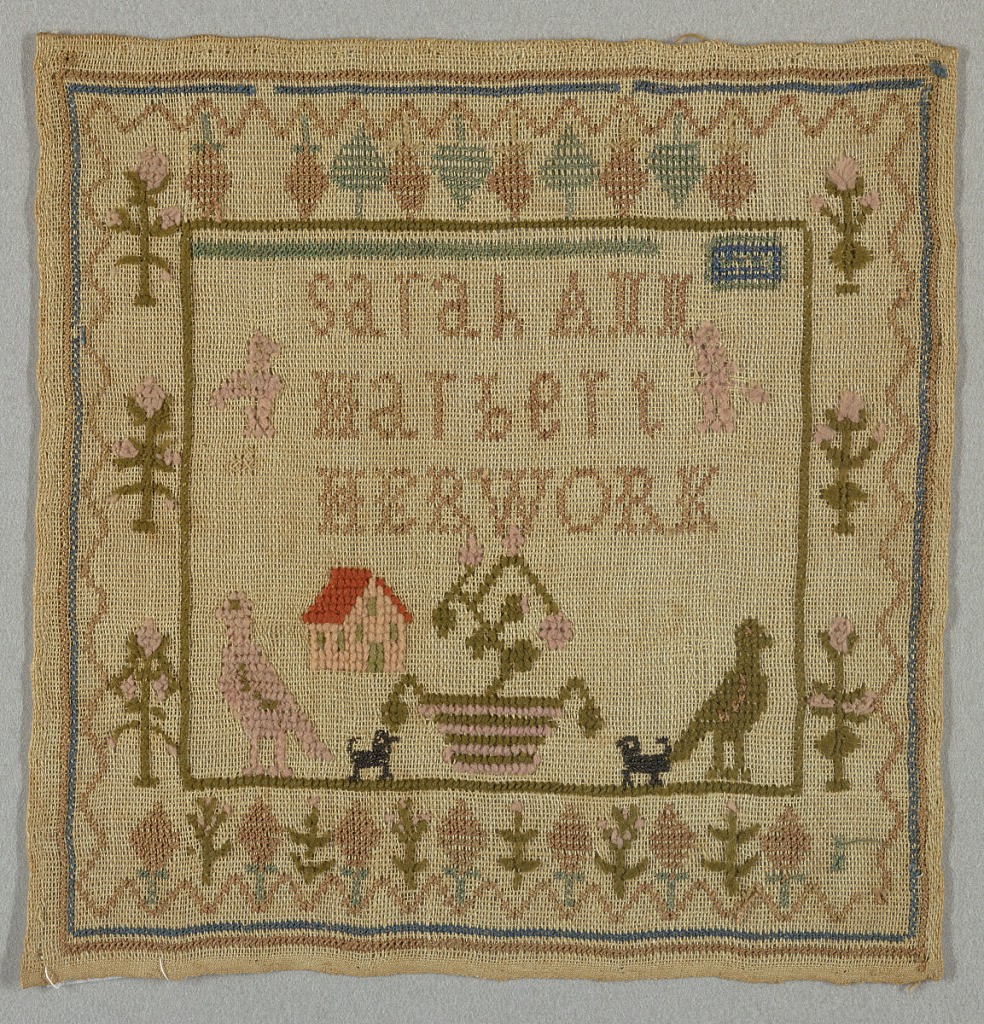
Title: Sampler
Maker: Sarah Ann Marbert, American
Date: ca. 1860
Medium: wool embroidery on linen foundation Technique: embroidered in counted cross and long-armed cross stitches on plain weave foundation
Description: The center field contains a large inscription with scattered motifs of birds, a house, and an urn of flowers; with a deep border combining a strawberry vine with other floral elements.